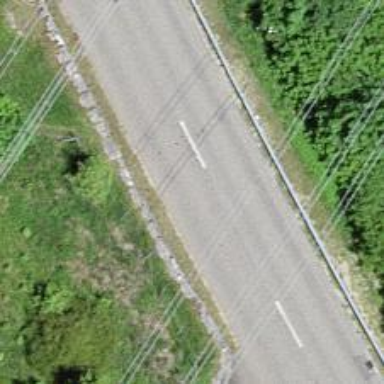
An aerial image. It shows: Asphalt road classified as tertiary.